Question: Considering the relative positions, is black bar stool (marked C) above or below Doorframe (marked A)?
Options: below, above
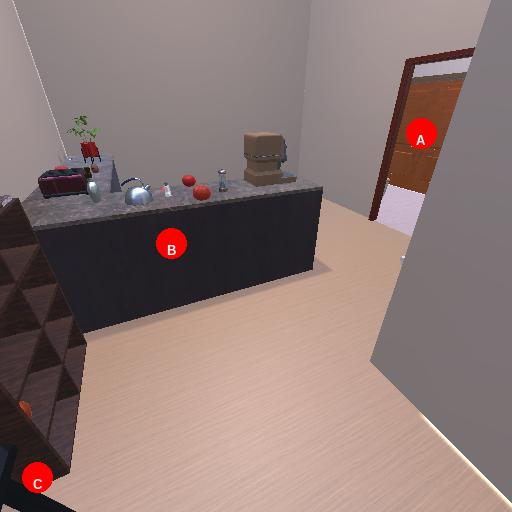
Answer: below